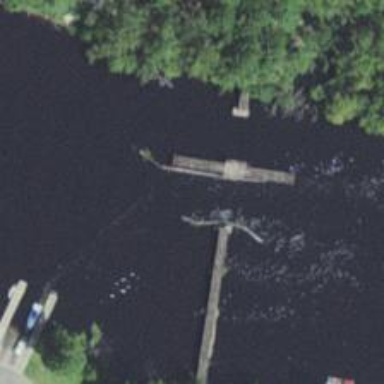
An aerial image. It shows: Movable bridge over abandoned railway.